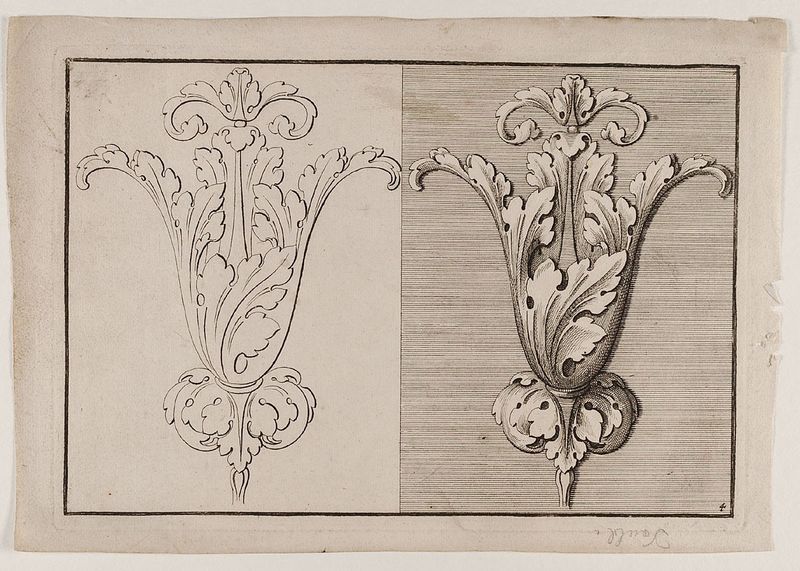
Titel: Akanthusblätter, Blatt 4 aus der Folge 'Gründliche Anweisung wie ein sauber Laub mit seinen Eintheilungen solle entworffen... werden... gezeichnet von Johann Leonhard Eisler'
Künstler: Johann Leonhard Eisler
Standort: Hamburg
Institution: Museum für Kunst und Gewerbe Hamburg
Schlagwörter: grafik, graphik, fotografie, photographie, druckgraphik, druckgrafik, stich, kupferstich, akanthus, reproduktionen, acanthus, druckerzeugnisse, ornamentstich, vorlageblätter, akanthusornament